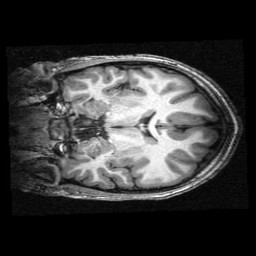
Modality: T1w
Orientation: coronal
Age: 13
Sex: male
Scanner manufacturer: siemens
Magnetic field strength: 3 T
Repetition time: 2.3 s
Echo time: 0.00336 s